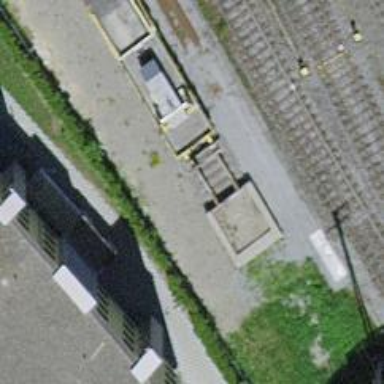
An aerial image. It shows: Railway buffer stop.